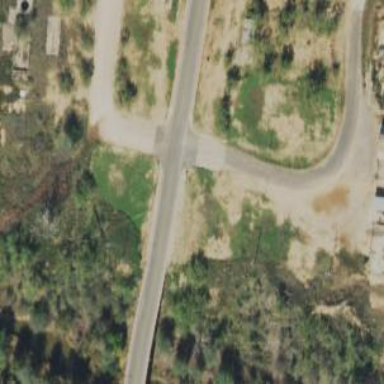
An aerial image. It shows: Asphalt road classified as primary highway.